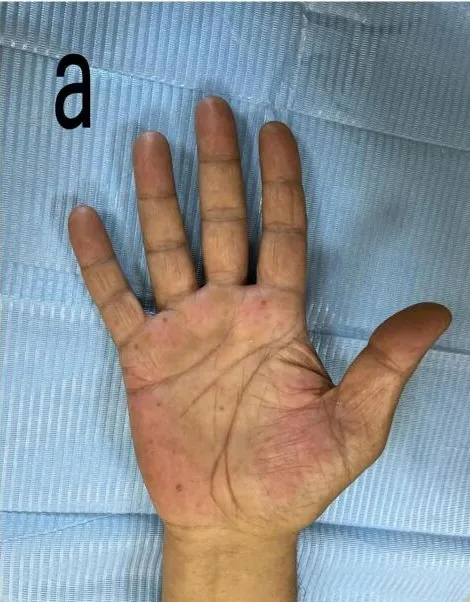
A; Multiple palmer pits.
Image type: medical_photograph (skin_photograph)